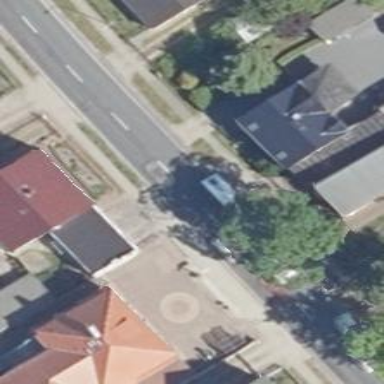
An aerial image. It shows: Bus stop with shelter.